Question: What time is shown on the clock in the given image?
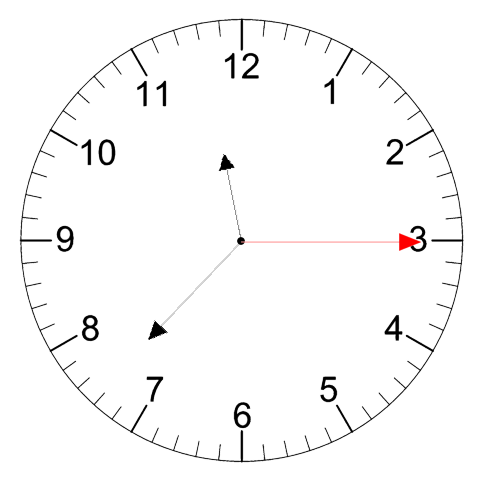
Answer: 11:37:15